Question: I have an Oracle databases exam coming up and I'm going through past papers to study for it. I cannot figure out the answer to this question. The question reads:
"Write an SQL statement to that will list each student's name and the number of project preferences they have"
Here is the entity relation ship diagram for the question:

So far I have this code
'''
select student.studentname, studentproject.preferenceno
from student
inner join studentproject
on student.studentid = studentproject.studentid
order by student.studentname;
'''
That prints out the student name and their preferences one by one as rows. What I can't seem to figure out is how to get the count of the number of preferences of each student to appear as a column with the student name beside it. When I have tried to add count() it just gives me one row with a value equivalent to the total number of preferences in the table, rather than the total number of preferences for each student
Here is the SQLFiddle I have been working on <URL>
Any help at all is much appreciated. Thanks in advance!
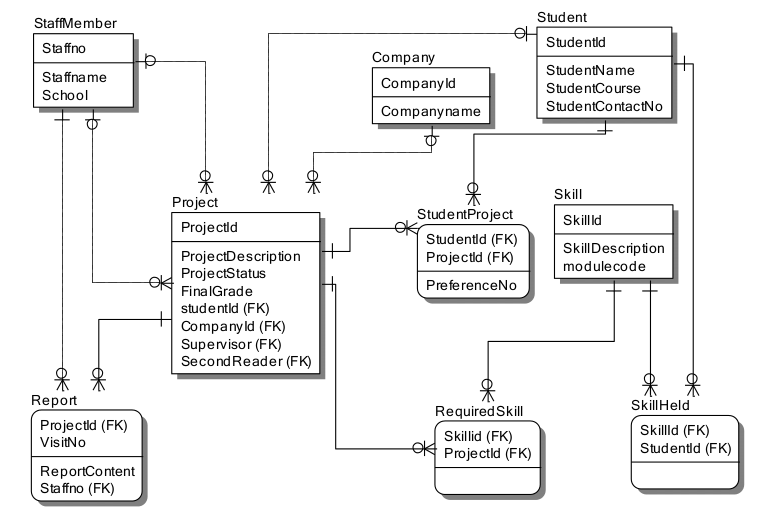
Answer: Should just be a count. The question is a bit vague however, count by project.. overall count.. distinct count what? and I would change the join to a left join incase there are students with no preferences.
'''
select student.studentname, count(studentproject.preferenceno)
from student
LEFT join studentproject
on student.studentid = studentproject.studentid
GROUP BY student.studentname
order by student.studentname;
'''
Your sample data doesn't seem to matter if the count is distinct or not.
and you don't seem to have any students without preferences so the left join may be moot in your sample data but relevant if you want each student and their count a student without a any preferences is still a student with a count of 0.